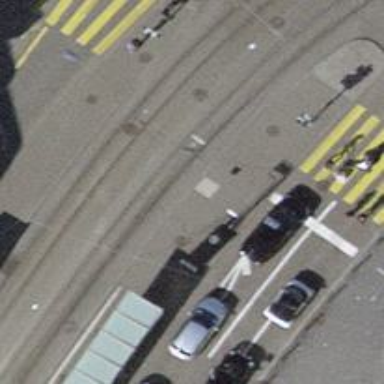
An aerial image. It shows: Tram stop with public transport stop position for trams.